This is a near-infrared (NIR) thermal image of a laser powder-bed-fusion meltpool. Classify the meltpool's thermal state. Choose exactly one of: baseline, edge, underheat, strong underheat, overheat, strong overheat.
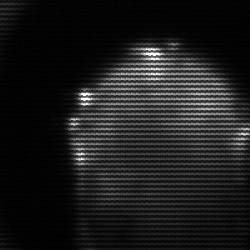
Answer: edge